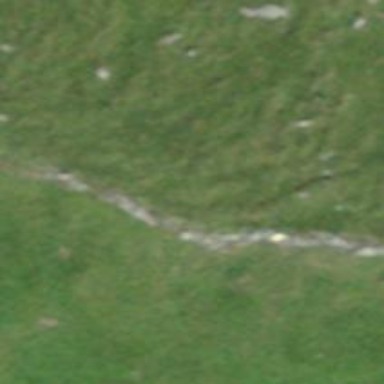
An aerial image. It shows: Dry stone wall barrier.